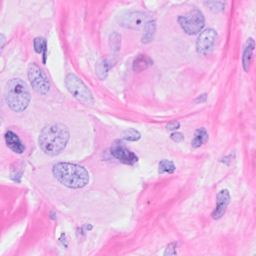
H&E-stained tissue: Breast